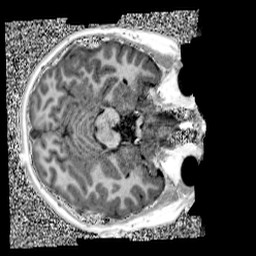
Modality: UNIT1
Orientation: axial
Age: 11
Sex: male
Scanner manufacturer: siemens
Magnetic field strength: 3 T
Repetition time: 4 s
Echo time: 0.00299 s